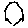
Label: hexagon